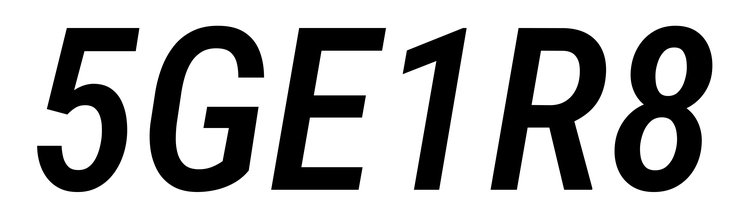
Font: Roboto-Italic_Condensed_Medium_Italic